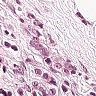
Metastatic tissue present: yes